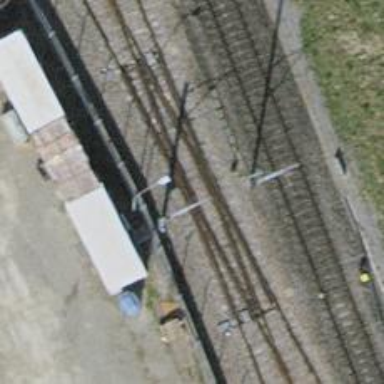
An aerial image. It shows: Rail spur service line with electrified contact lines for trains.